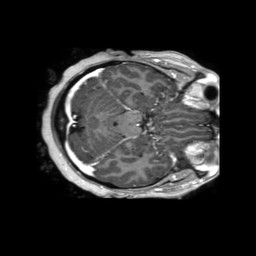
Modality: T1w
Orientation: axial
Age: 43
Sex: female
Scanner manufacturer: philips
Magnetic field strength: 1.5 T
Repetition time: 0.008341 s
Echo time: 0.003825 s